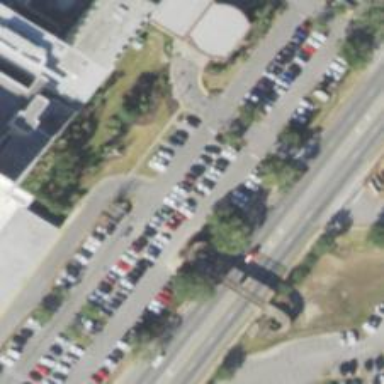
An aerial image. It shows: Parking space.